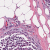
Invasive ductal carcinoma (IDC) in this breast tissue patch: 0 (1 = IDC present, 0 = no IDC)